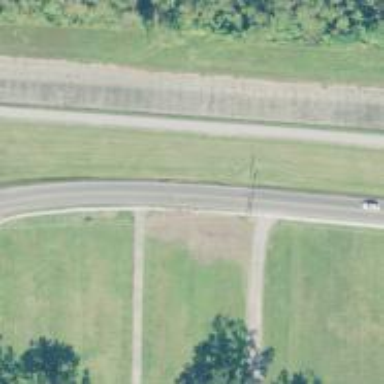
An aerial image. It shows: Secondary road with asphalt surface.